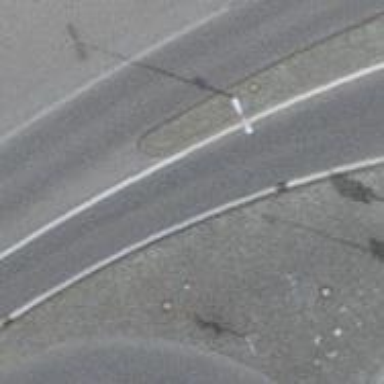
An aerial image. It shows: Primary link highway with asphalt surface.